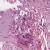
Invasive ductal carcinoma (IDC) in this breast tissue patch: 1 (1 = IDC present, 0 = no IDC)